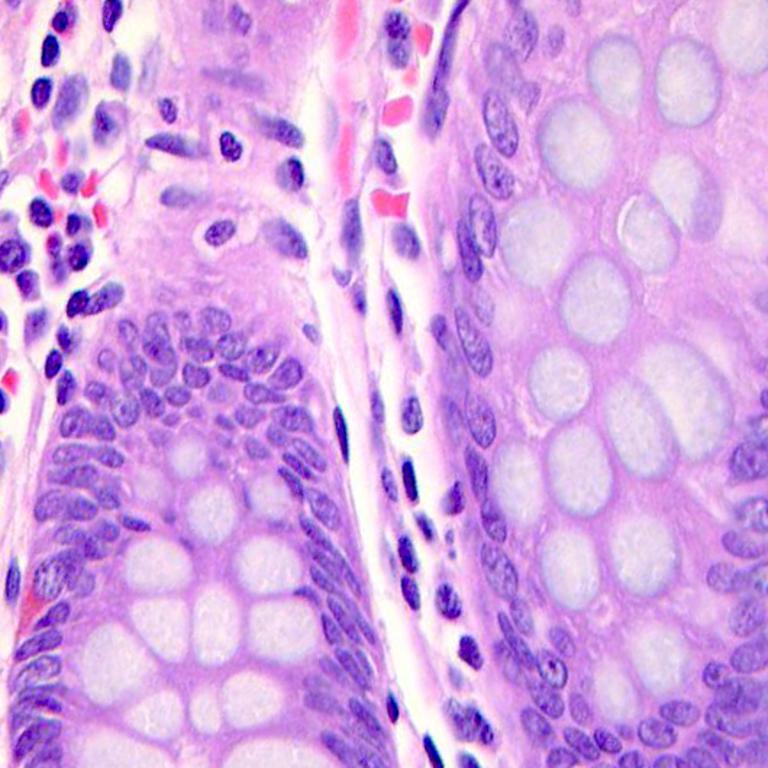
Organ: colon
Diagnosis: benign